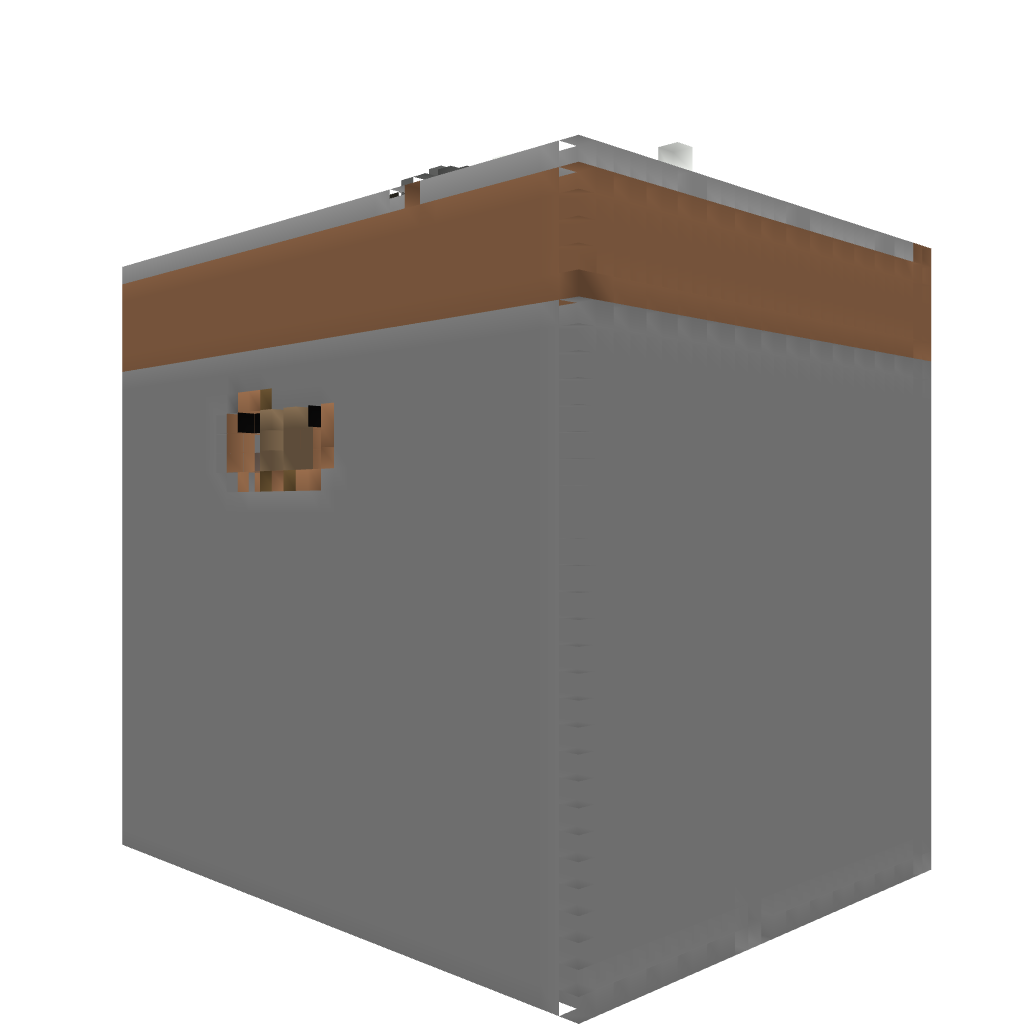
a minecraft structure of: Jungle base